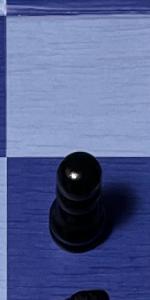
Label: Pawn_Black